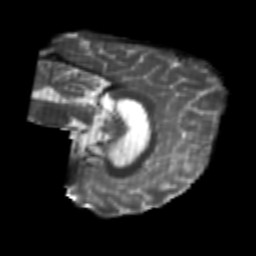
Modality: T2w
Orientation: sagittal
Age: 22
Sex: male
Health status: healthy
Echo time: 0.074 s